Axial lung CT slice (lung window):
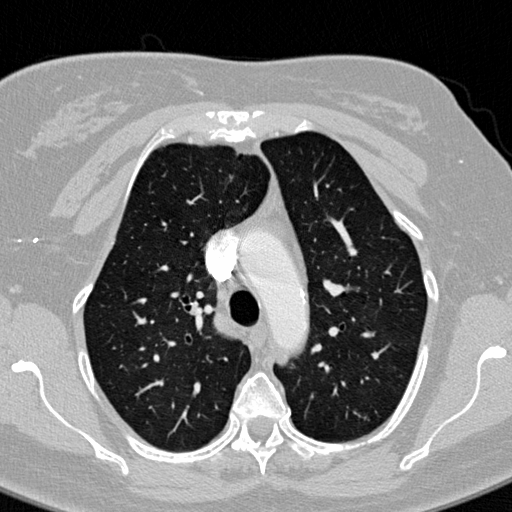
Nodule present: no